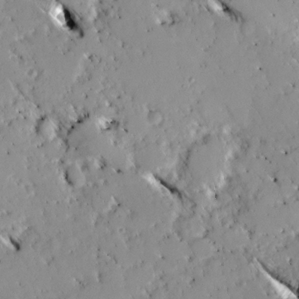
Label: non_frost